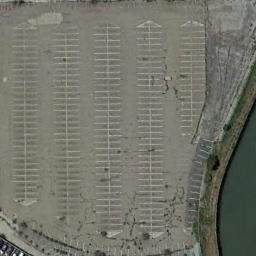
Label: parking_lot